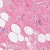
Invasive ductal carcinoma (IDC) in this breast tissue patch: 0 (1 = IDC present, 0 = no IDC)